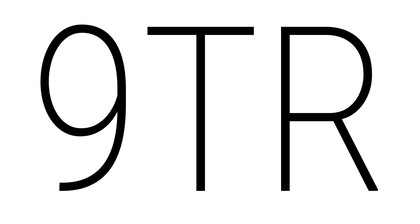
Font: Roboto_Condensed_ExtraLight